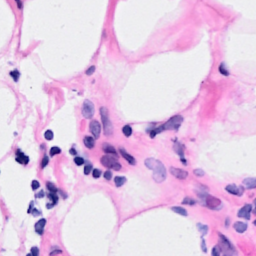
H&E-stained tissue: Breast